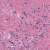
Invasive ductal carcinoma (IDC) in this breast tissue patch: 1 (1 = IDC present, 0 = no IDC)